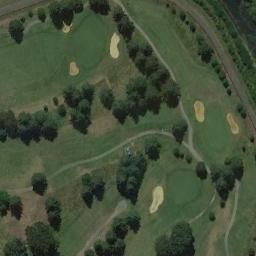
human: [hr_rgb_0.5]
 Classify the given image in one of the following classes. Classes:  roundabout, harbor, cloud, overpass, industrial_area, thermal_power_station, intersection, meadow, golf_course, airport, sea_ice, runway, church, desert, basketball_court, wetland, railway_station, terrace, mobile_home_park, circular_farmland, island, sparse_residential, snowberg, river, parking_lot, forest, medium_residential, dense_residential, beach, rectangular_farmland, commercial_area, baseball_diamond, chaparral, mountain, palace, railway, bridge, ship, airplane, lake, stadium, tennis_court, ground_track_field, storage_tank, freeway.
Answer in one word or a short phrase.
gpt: golf_course